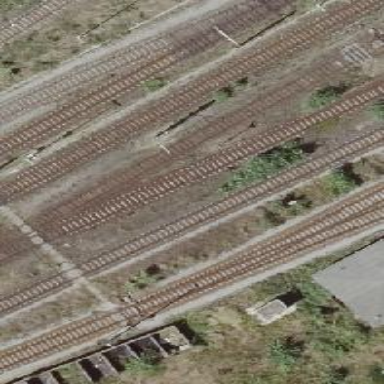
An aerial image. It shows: Railway signal.